Question: I'm dynamically adding an error icon to fields in a form as shown here:

I'm generating the icon in code, and I want to position it on the of its superview, but I can't get it to go where I want it. The screenshot shows how it stays on the left, but it should be on the right.
Here's my code:
'''
//Create the image
UIImageView *errorIcon =[[UIImageView alloc] initWithFrame:CGRectMake(-10,-10,23,23)];
//Set the image file
errorIcon.image = [UIImage imageNamed:@"error.png"];
//Tell the image to position it on the top-right (flexible left margin, flexible bottom margin)
errorIcon.autoresizingMask = UIViewAutoresizingFlexibleLeftMargin | UIViewAutoresizingFlexibleBottomMargin;
'''
No matter what I set the frame's x value to, I can't get it to stick on the right.
What am I doing wrong with the 'frame' and/or the 'autoResizingMask'?
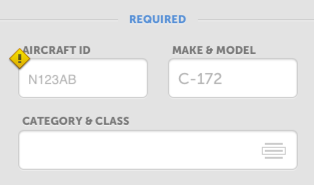
Answer: Your problem is this line:
'''
UIImageView *errorIcon =
[[UIImageView alloc] initWithFrame:CGRectMake(-10,-10,23,23)];
'''
That means the top left of the superview. If that isn't where you want to put it, don't put it there!
The top right is here:
'''
UIImageView *errorIcon =
[[UIImageView alloc] initWithFrame:
CGRectMake(superview.bounds.size.width-10,-10,23,23)];
'''
(For 'superview' substitute a reference to the view that will be the superview.)